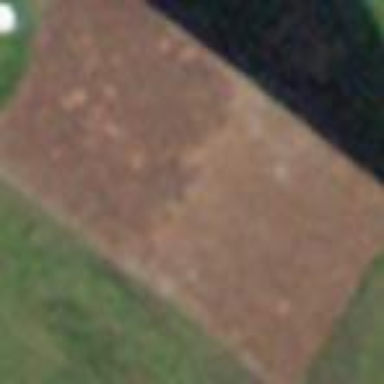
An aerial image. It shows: Barn.